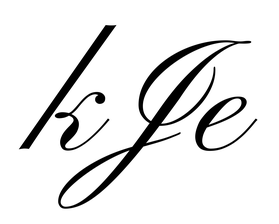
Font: PinyonScript-Regular